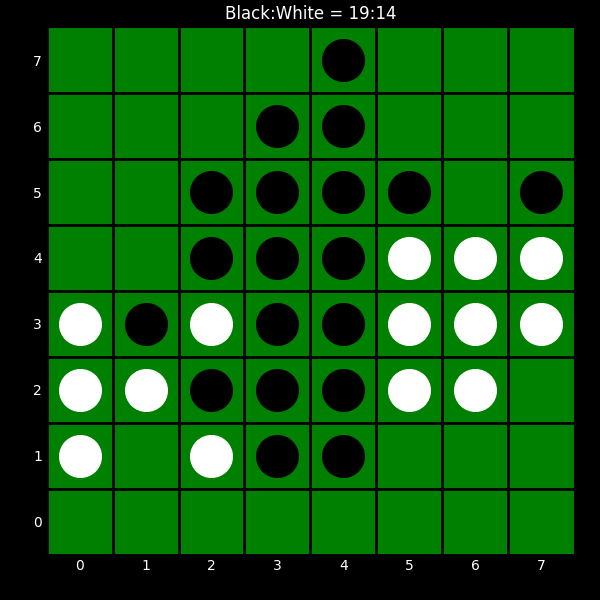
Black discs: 19
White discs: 14